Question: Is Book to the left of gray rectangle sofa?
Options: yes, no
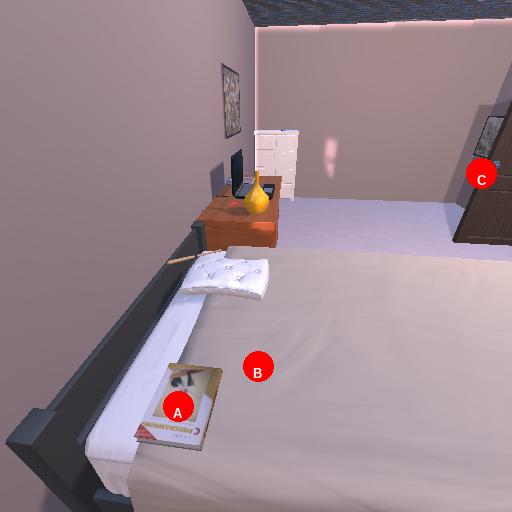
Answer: yes